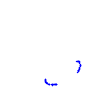
Particle: proton